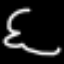
Label: octagon